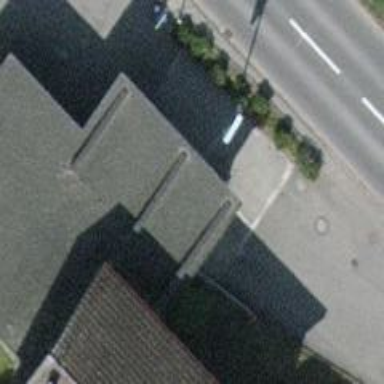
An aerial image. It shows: Fuel station.